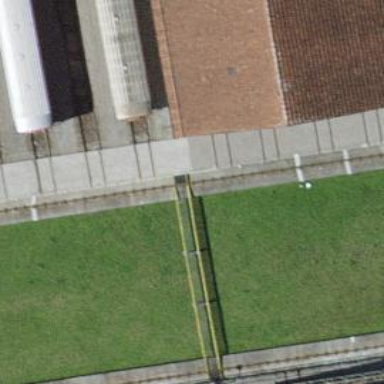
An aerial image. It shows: Railway crossing.